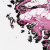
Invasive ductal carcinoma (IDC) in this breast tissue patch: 0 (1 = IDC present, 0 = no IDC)